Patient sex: F
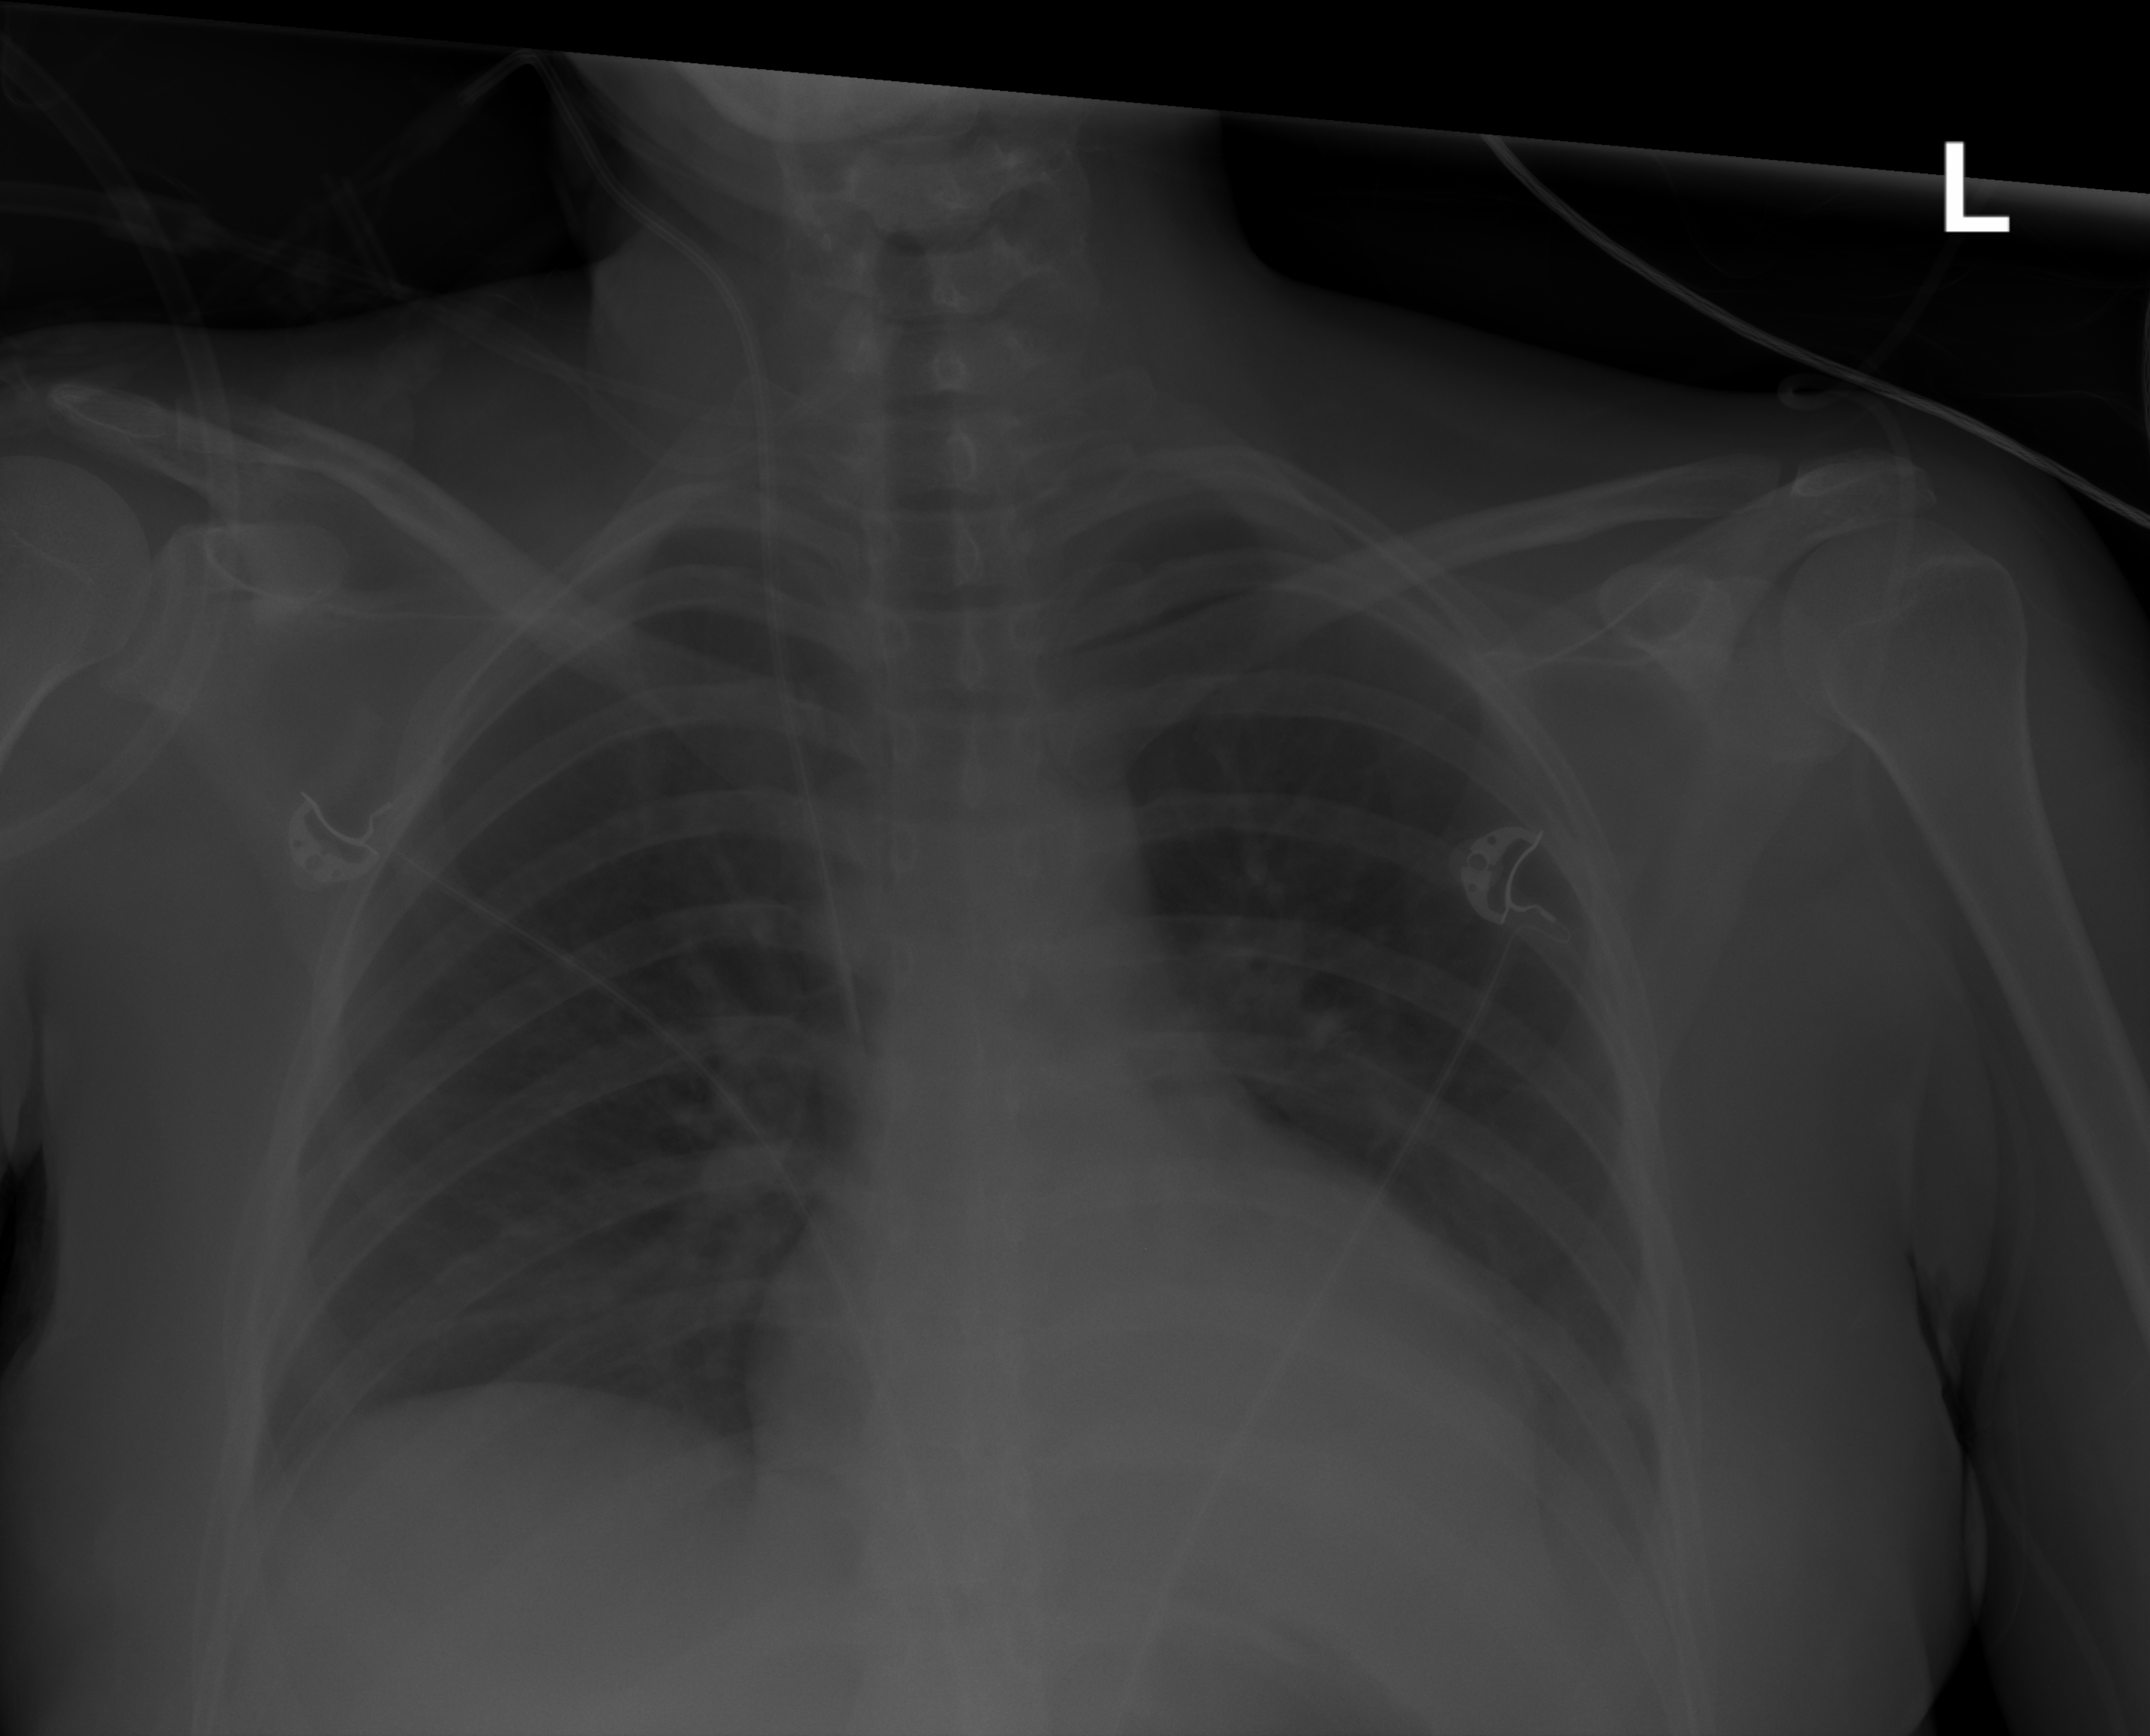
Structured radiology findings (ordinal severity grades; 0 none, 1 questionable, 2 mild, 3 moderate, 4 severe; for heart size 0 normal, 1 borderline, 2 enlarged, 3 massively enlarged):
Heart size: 0
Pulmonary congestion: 0
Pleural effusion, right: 0
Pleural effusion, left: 2
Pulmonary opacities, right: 0
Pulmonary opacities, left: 0
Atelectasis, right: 0
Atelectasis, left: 0